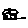
Label: house